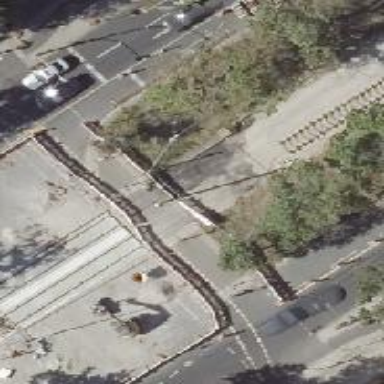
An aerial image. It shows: Tram crossing with traffic signals.